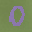
Label: 0